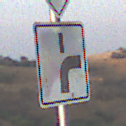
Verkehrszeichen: VerlaufVorfahrtsstrasse8
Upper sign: Vorfahrtsstrasse
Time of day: SunriseSunset
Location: Outdoor (Nature)
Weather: PartlyCloudy
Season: NotSpecified
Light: Natural